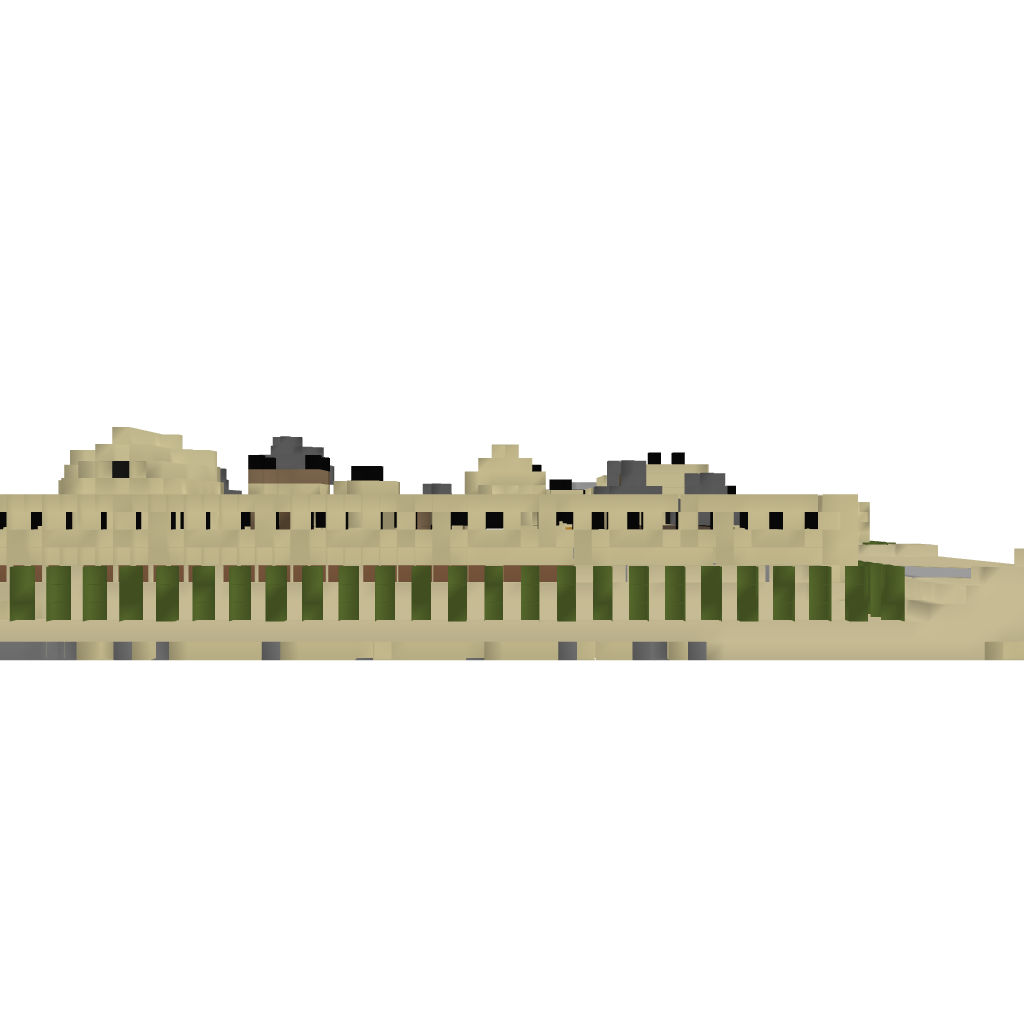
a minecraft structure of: bacon town